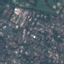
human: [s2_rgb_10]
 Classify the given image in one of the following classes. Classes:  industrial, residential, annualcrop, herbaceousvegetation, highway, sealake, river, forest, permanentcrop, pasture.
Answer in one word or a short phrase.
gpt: Residential